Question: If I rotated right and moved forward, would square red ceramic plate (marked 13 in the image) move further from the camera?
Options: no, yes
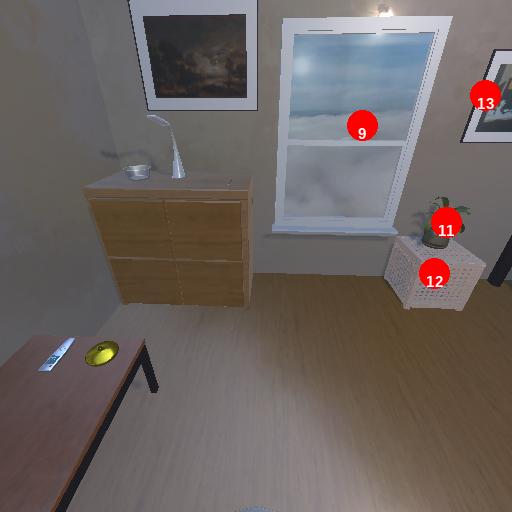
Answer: no